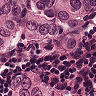
Metastatic tissue present: yes